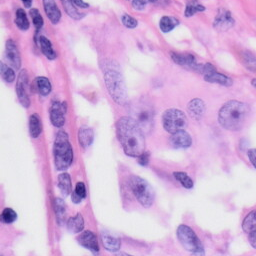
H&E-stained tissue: Skin